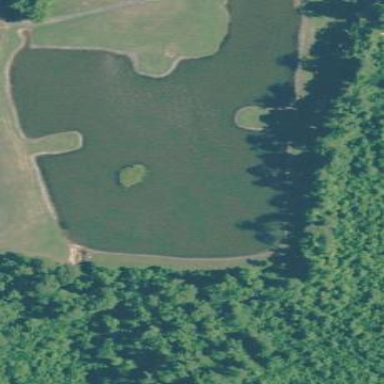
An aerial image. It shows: Water hazard on golf course. The hazard is natural water feature.